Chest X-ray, PA view. Patient: 61 years old, sex F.
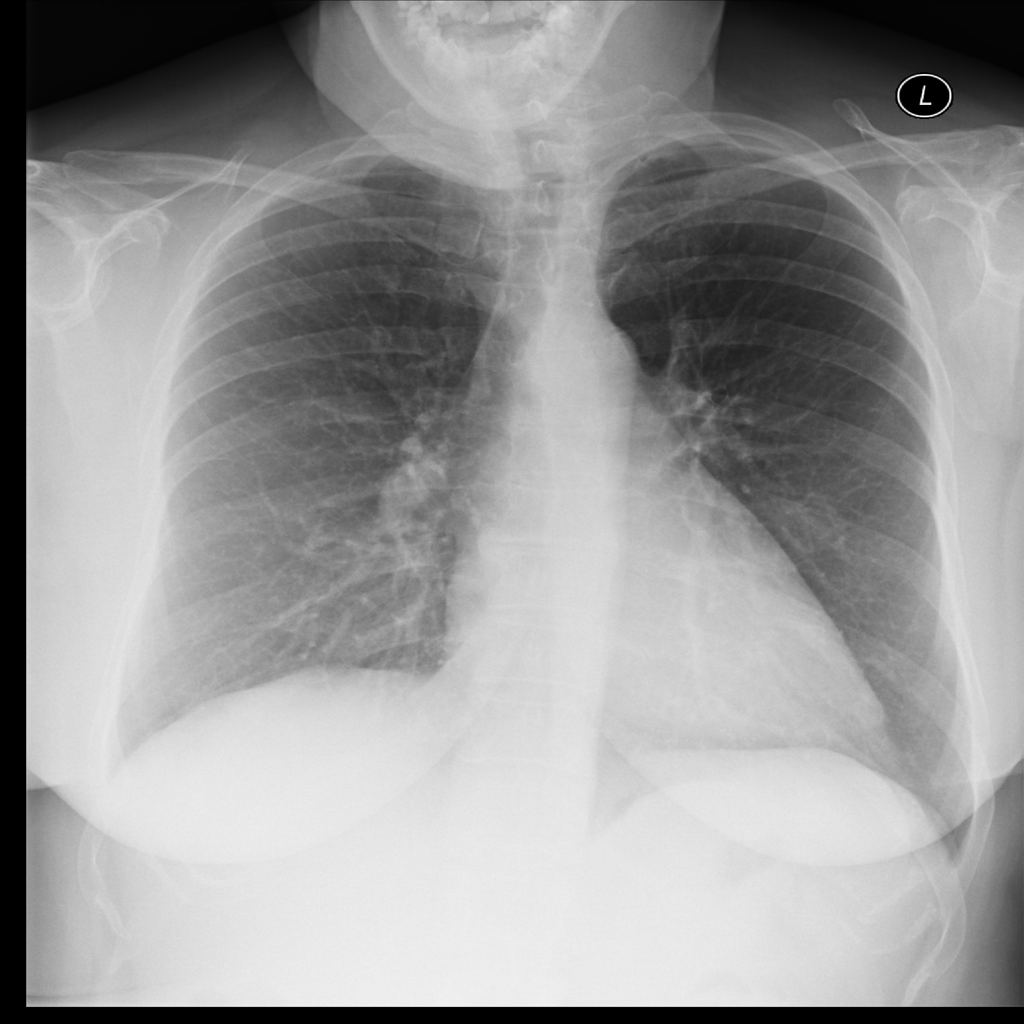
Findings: No Finding